Aerial crown-view tile of a tropical tree (Barro Colorado Island, Panama), acquired 20240918:
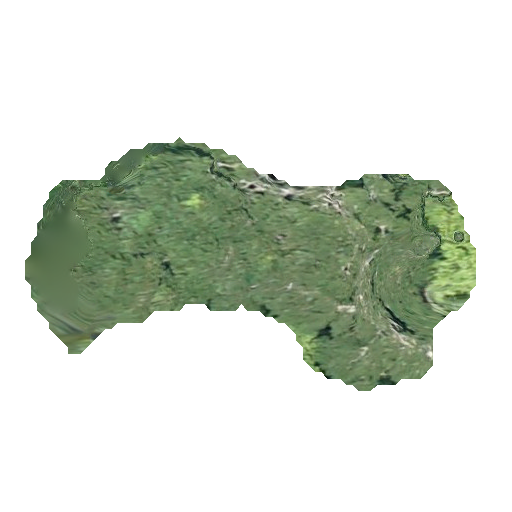
Species: Jacaranda copaia
GBIF accepted scientific name: Jacaranda copaia
Crown area: 111.763 m²